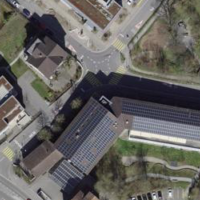
EUNIS habitat code: 54
Species observed at this site:
Hippocrepis comosa
Dactylis glomerata
Salvia pratensis